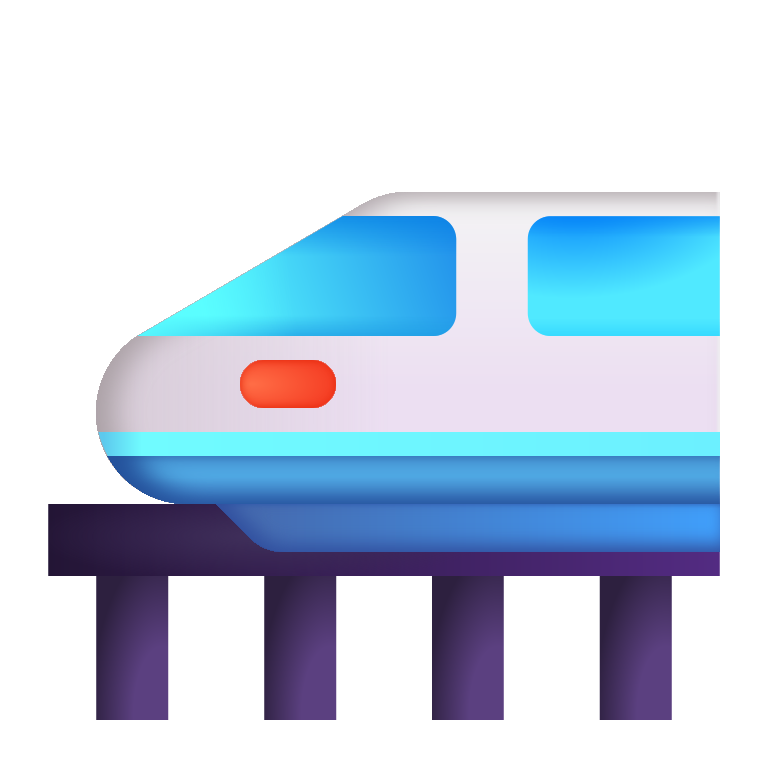
high speed train color